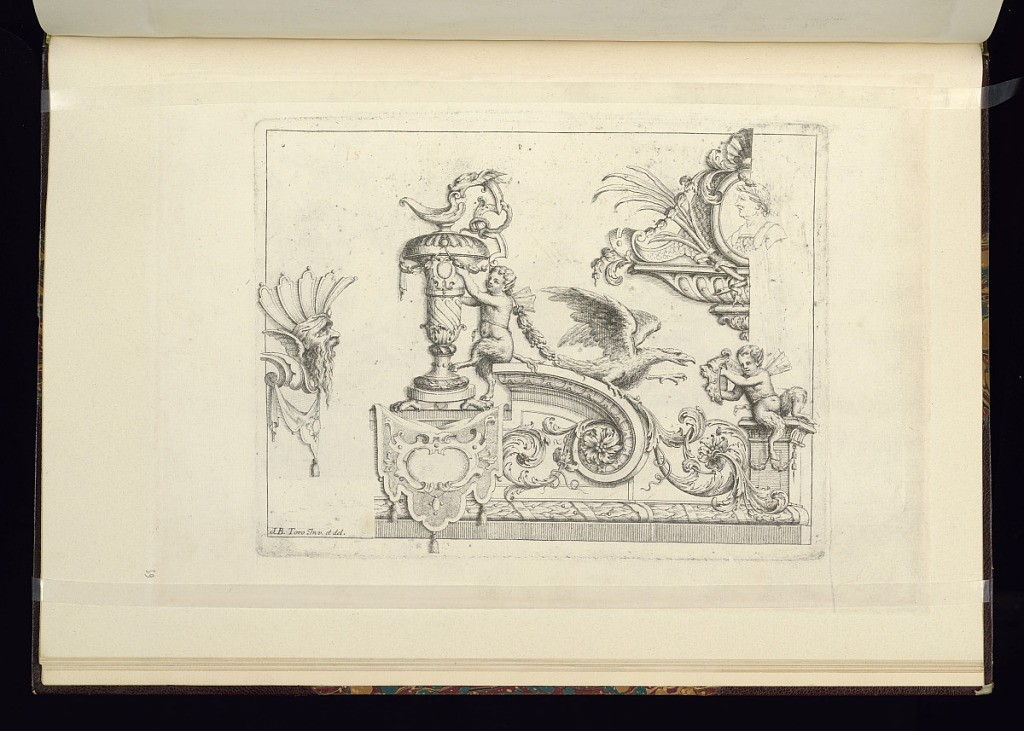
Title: Ornament Designs
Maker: Jean-Bernard Turreau, French, 1672 - 1731
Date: early 18th century
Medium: Etching on laid paper
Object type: Print
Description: Ornament designs with grotesque motifs, including a section of a broken pediment with a central ewer, featuring rosettes, laurel leaves and ribbon molding, a cartouche on a draped textile, foliate scrolls, scrolling leaves (rinceaux), an eagle, and two putti/ fauns. In the upper right, a cartouche with an oval profile portrait framed by shell, fish scales, palm leaves, festoons of leaves, gadrooning and foliate scrolls. In the center left, a mascaron (mask) in profile of a bearded man with wings and palmette on his head. The plate is signed.